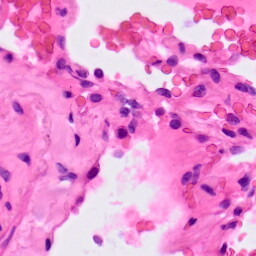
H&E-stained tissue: Lung